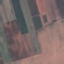
Land use / land cover class: AnnualCrop